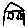
Label: house